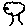
Label: tree